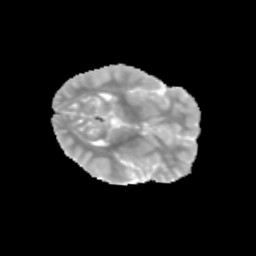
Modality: MD
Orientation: axial
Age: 9
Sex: male
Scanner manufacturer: siemens
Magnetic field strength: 3 T
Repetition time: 3.8 s
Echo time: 0.07 s